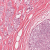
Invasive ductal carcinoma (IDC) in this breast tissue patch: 1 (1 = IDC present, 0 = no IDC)